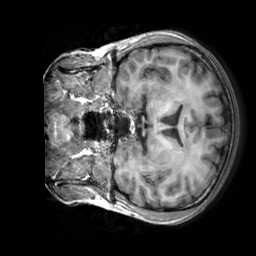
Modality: T1w
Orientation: coronal
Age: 28
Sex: female
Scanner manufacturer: siemens
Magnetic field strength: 3 T
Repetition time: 2.3 s
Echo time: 0.00303 s